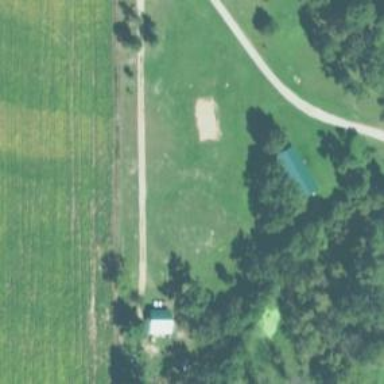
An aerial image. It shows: Driveway leading to service road.